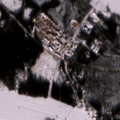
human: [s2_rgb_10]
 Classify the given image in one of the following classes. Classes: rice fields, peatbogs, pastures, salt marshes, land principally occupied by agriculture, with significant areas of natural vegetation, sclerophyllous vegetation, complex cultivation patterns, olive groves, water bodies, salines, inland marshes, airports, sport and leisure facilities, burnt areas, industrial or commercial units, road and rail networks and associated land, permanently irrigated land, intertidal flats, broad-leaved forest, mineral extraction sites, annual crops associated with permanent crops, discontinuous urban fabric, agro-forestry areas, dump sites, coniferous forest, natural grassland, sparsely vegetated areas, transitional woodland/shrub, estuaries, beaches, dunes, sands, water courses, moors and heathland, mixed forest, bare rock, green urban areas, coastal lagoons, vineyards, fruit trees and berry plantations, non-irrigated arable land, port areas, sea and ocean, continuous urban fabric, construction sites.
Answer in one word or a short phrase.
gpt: discontinuous urban fabric, non-irrigated arable land, coniferous forest, mixed forest, transitional woodland/shrub